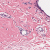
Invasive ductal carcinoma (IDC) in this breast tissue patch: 0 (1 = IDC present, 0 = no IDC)